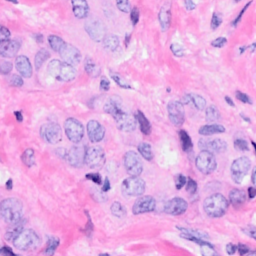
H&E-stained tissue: Breast